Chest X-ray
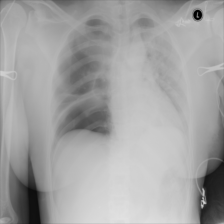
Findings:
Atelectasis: negative
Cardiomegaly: negative
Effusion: negative
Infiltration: negative
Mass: negative
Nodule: negative
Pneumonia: negative
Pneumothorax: negative
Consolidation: negative
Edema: negative
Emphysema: negative
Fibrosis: negative
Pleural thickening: negative
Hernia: negative